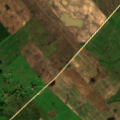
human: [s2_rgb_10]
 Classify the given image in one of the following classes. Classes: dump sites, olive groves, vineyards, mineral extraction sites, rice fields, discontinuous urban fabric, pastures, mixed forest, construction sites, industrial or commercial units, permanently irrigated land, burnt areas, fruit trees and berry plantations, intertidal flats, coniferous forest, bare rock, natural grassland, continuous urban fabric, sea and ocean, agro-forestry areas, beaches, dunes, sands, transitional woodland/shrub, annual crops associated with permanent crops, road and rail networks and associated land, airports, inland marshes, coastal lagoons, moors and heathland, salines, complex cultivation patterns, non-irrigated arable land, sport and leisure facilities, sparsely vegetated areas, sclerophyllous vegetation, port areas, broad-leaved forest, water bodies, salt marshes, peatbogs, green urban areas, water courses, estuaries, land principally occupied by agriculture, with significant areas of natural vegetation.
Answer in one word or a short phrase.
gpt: non-irrigated arable land, complex cultivation patterns